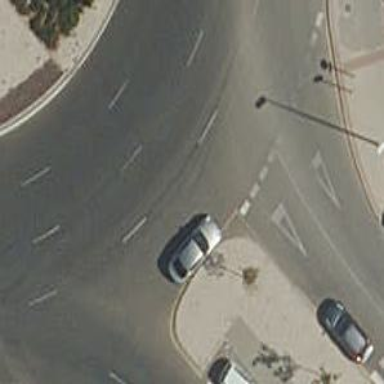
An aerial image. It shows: Residential road with asphalt surface leading to roundabout.